Question: I used the CSharp.Bitbucket library to authenticate users with Bitbucket (<URL>.
The authentication works fine, I get the token value and token secret values.
I have alredy written a logic - with the help of LibGit2Sharp (<URL> - to clone/pull/push the content of the users repo. It works fine if the user authenticates with GitHub. In that case I have to provide the value of the access token for username and an empty string for password.
'''
LibGit2Sharp.Credentials credentials = new UsernamePasswordCredentials()
{
Username = [GITHUB ACCESS TOKEN],
Password =""
};
'''
But what about Bitbucket? Can I use LibGit2Sharp in this way? I couldn't find any documentation about this issue. I tried to use the token value and the token secret also for username, but it fails.

I would like to use Bitbucket with Git and Mercurial too. Is there a little trick which I couldn't realize this far?
Thank you for your help!
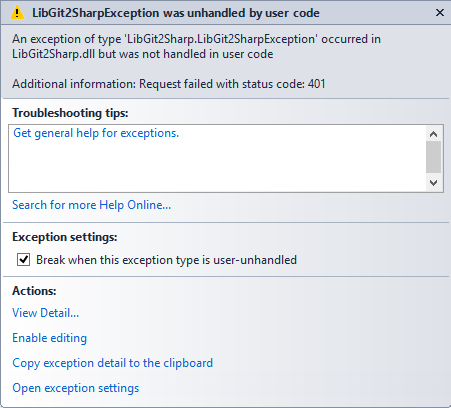
Answer: This way of passing the token as the username with a blank password is specific to GitHub AFAIK (<URL>. The article also states that passing 'x-oauth-basic' works.
The BitBucket issue <URL> seems to state that passing the token as the username and 'x-oauth-basic' would also work.